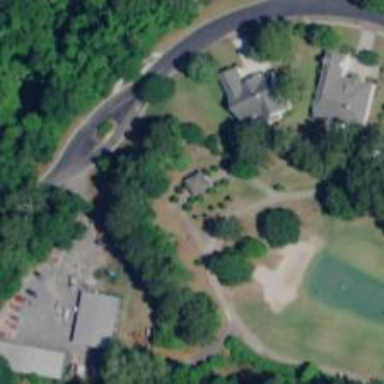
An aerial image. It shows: Path designated for golf carts.